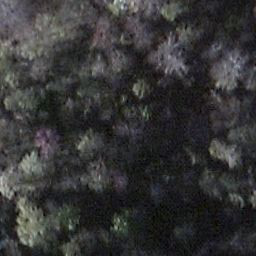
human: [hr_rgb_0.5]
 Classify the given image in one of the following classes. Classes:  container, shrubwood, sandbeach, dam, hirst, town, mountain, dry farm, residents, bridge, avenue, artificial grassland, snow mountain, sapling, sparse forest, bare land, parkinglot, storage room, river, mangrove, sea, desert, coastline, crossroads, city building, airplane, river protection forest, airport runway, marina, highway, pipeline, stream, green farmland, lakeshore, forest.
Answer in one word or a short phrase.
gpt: shrubwood